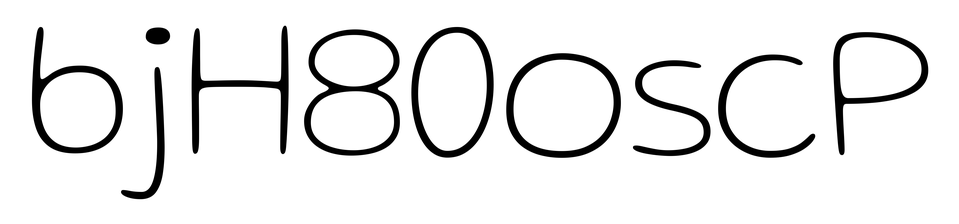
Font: Gluten_Thin